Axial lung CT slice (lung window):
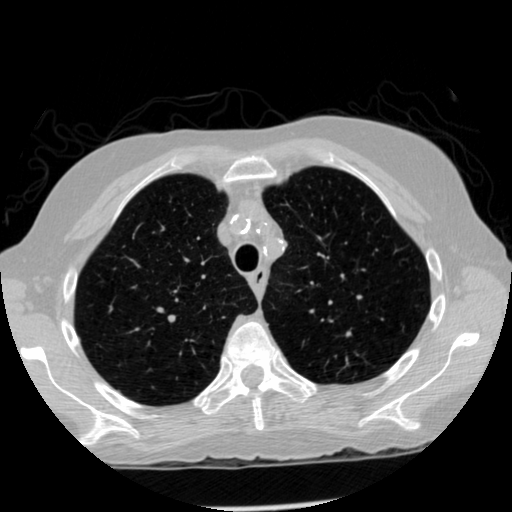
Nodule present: no